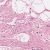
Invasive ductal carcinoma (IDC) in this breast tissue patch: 0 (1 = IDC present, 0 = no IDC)